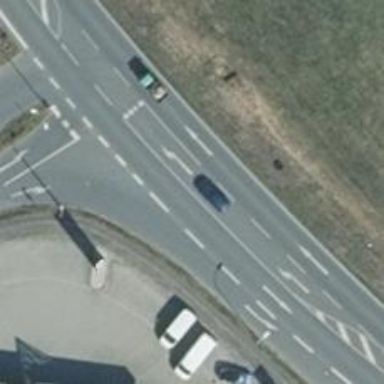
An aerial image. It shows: Primary highway.